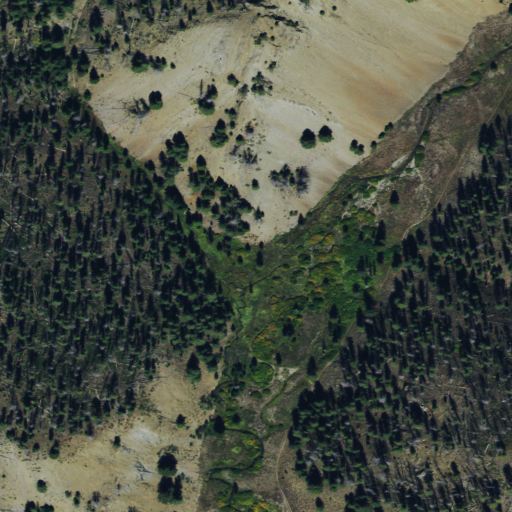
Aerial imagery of valley in Idaho named Boyle Canyon containing evergreen forest, shrub, herbaceous wetlands, grassland, and woody wetlands